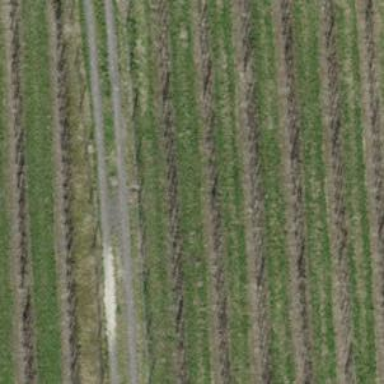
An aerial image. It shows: Orchard.